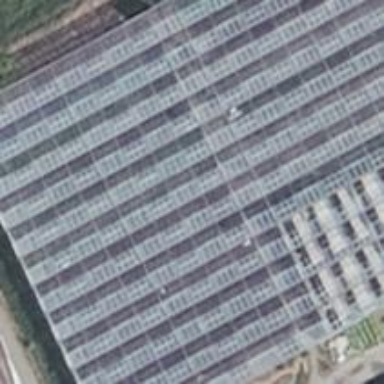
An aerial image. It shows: Greenhouse.